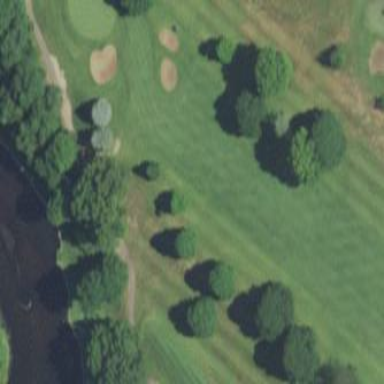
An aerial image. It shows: Golf fairway surrounded by grass.